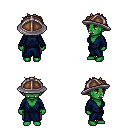
a pixel art fantasy rpg character, female body template, orc, green skin, blue robe, magenta pants, blonde bedhead hairstyle, chain helm, four views (front, back, left, right), 2x2 character sprite sheet, small pixel art, hard edges, no anti-aliasing